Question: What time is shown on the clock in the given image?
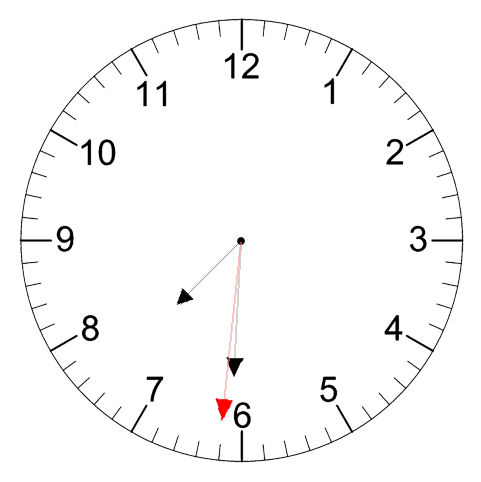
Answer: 07:30:31